Field crop: maize
Growth stage: 2
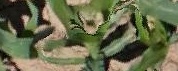
Species: maize